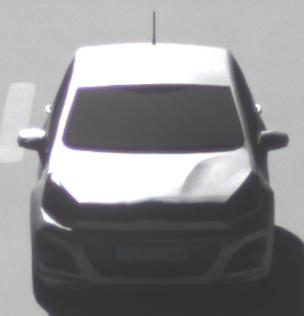
Make: KIA
Model: Rio 1.2
Detailed model: Rio (UB)
Model produced from: 2011/09
Model produced until: 2015/01
Doors: 3
Color: white
Road condition: dry road
Daytime: midday
Contrast: high contrast